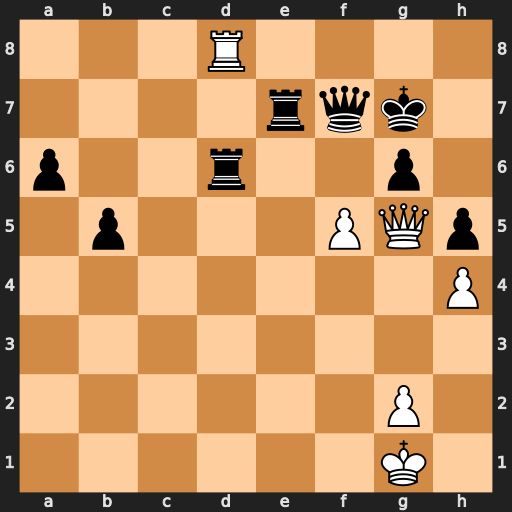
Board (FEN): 3R4/4rqk1/p2r2p1/1p3PQp/7P/8/6P1/6K1
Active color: w
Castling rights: -
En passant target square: -
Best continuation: Rxd6 Re1+ Kf2 Re4 Rxg6+